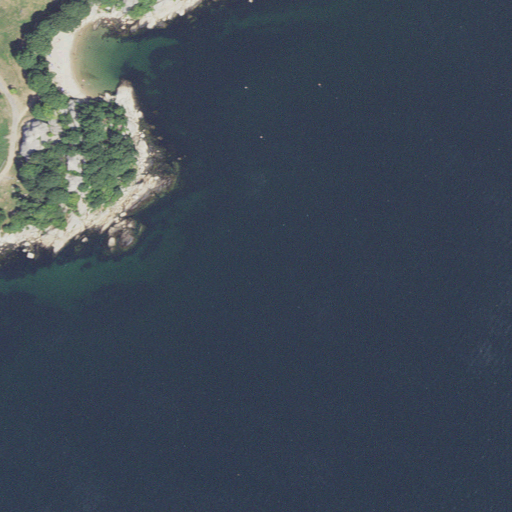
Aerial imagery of island in Massachusetts named Tablet Rock containing open water, grassland, herbaceous wetlands, and low intensity development